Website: home-depot
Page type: customer-info-address
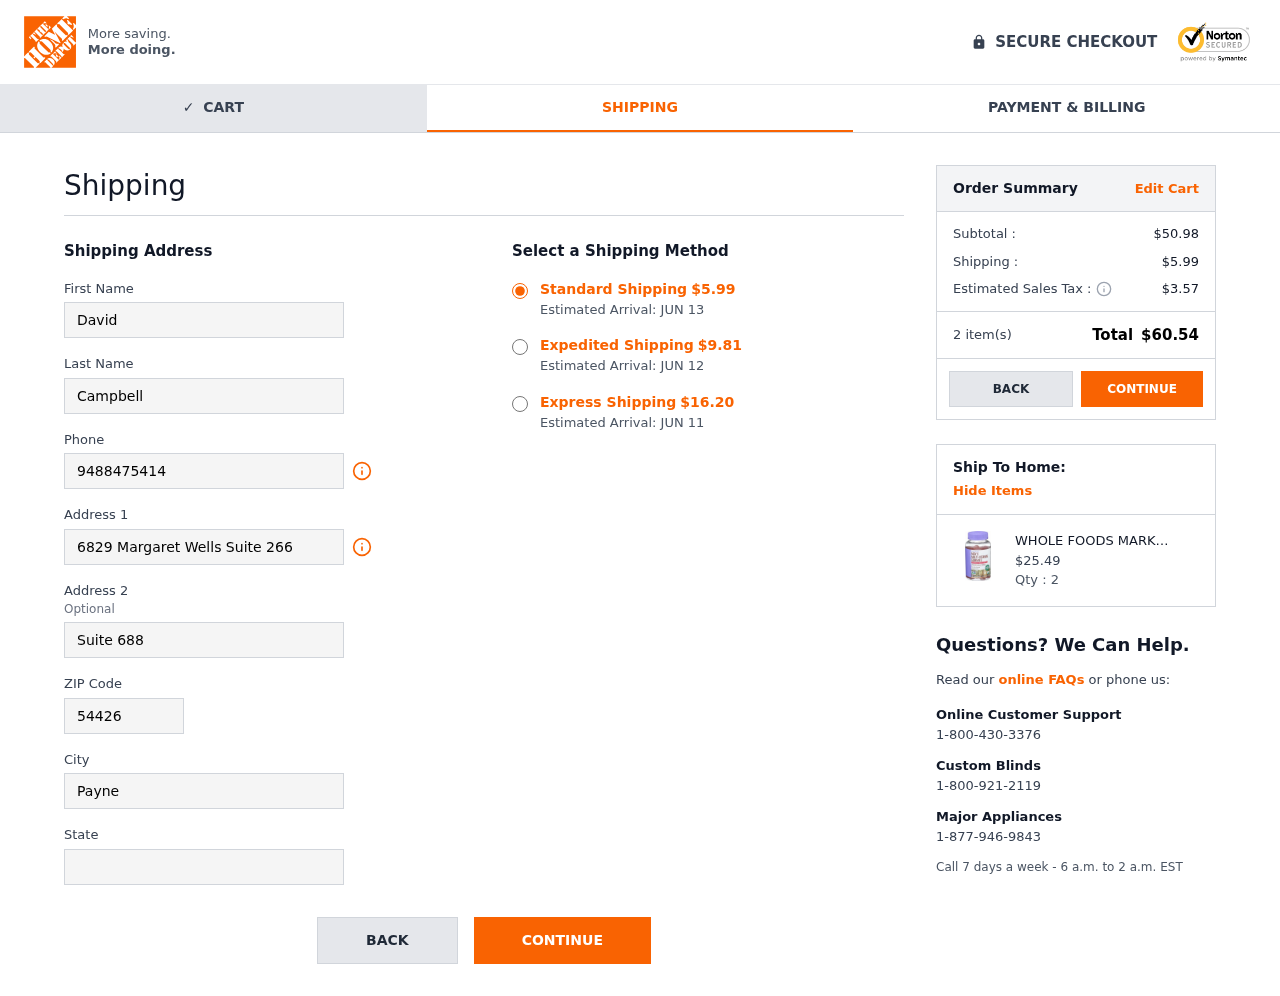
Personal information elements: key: PII_CITY
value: Paynemouth
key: PII_FIRSTNAME
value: David
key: PII_LASTNAME
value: Campbell
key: PII_PHONE
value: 9488475414
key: PII_POSTCODE
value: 54426
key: PII_STATE
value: Maine
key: PII_STREET
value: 6829 Margaret Wells Suite 266
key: PII_STREET2
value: Suite 688
Product elements: key: PRODUCT1_NAME
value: WHOLE FOODS MARKET Organic Multi for Men Gummy, 90 CT
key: PRODUCT1_PRICE
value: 25.49
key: PRODUCT1_QUANTITY
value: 2
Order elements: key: ORDER_SHIPPING_COST
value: $5.99
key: ORDER_DELIVERY_DATE
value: Estimated Arrival: JUN 13
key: ORDER_SHIPPING_COST_EXPEDITED
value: $9.81
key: ORDER_DELIVERY_DATE_EXPEDITED
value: Estimated Arrival: JUN 12
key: ORDER_SHIPPING_COST_EXPRESS
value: $16.20
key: ORDER_DELIVERY_DATE_EXPRESS
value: Estimated Arrival: JUN 11
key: ORDER_SUBTOTAL
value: $50.98
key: ORDER_TAX
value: $3.57
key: ORDER_NUM_ITEMS
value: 2 item(s)
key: ORDER_TOTAL
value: $60.54